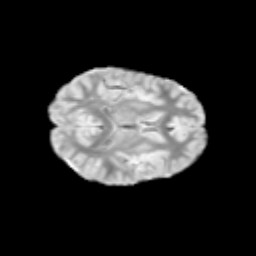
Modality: T2w
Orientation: axial
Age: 10
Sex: female
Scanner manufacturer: siemens
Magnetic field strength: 3 T
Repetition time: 3.8 s
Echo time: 0.07 s